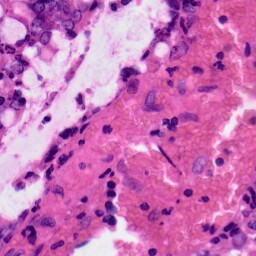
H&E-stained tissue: Colon